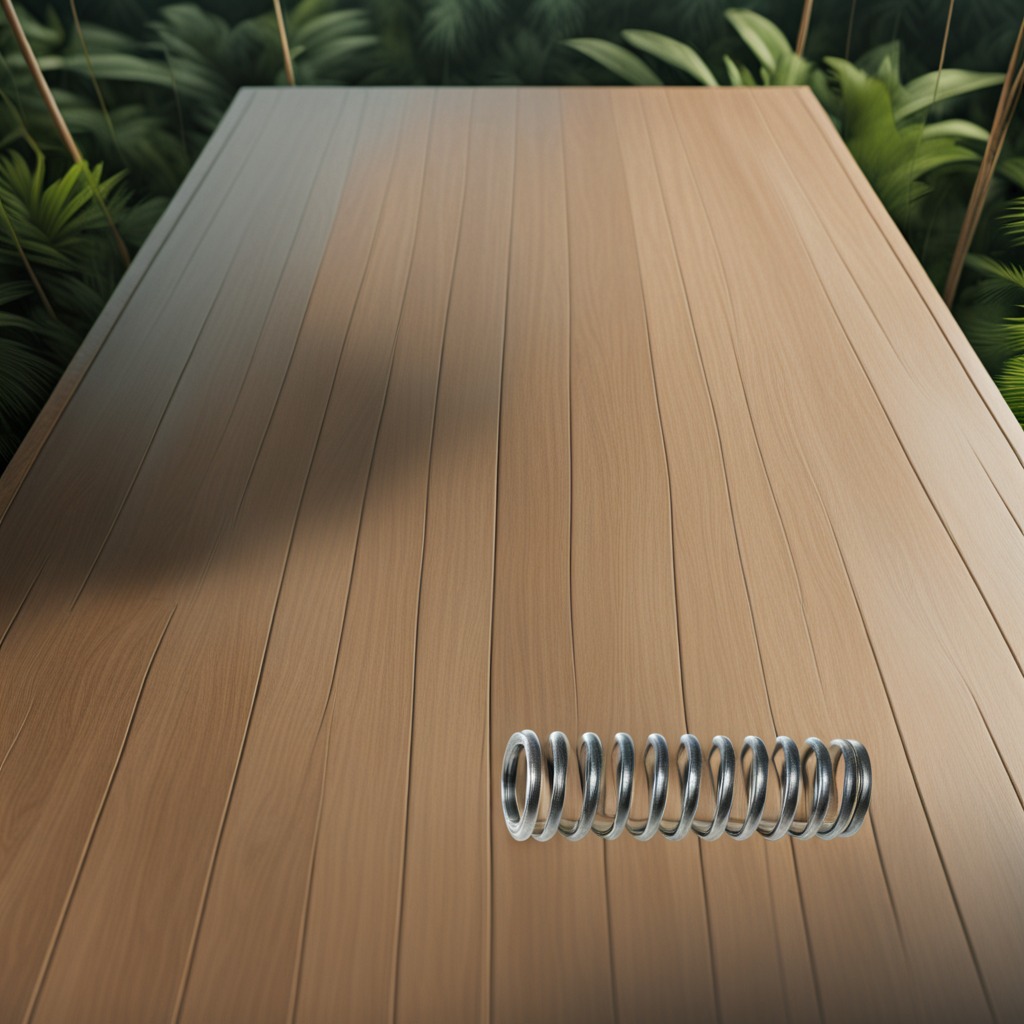
A coiled metal spring lies on the wooden table.